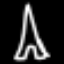
Label: The Eiffel Tower